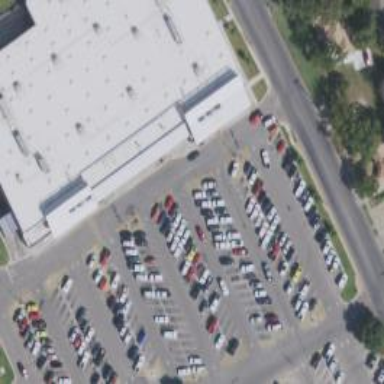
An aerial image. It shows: Parking space is available.